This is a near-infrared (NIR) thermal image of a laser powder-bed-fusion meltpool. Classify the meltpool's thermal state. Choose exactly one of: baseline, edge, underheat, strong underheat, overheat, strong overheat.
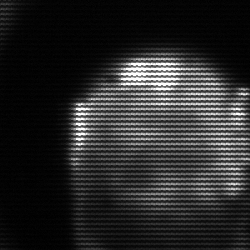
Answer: edge